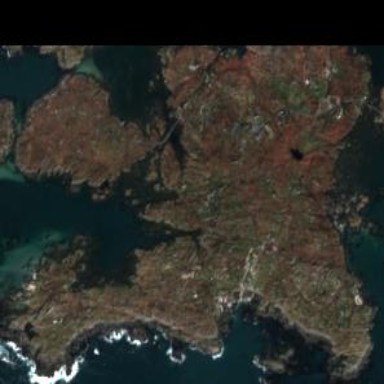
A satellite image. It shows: Island with natural coastline.